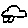
Label: car